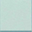
Piece: xx